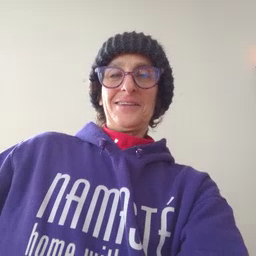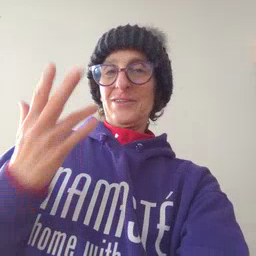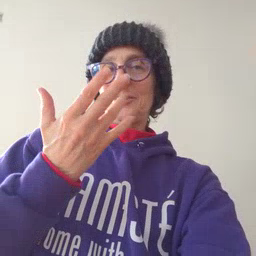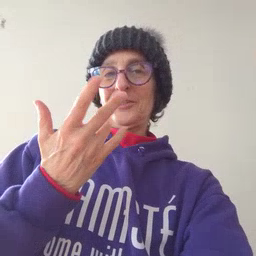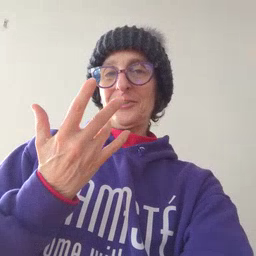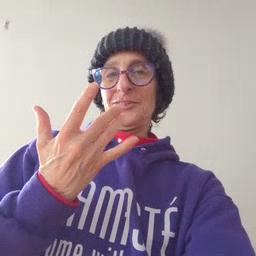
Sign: finger